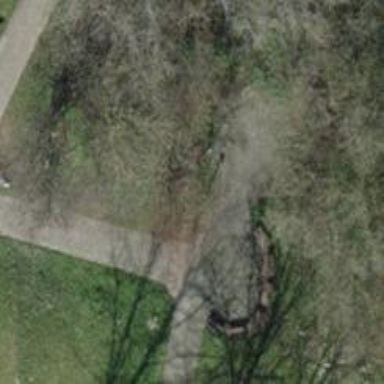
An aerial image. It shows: Bench for seating.